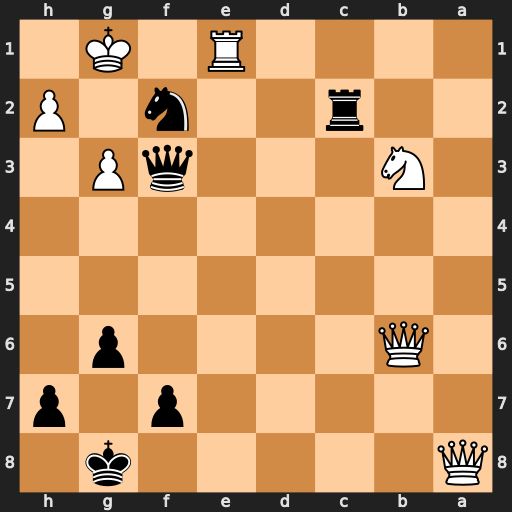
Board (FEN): Q5k1/5p1p/1Q4p1/8/8/1N3qP1/2r2n1P/4R1K1
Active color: b
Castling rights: -
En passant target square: -
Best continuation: Qxa8 Qxf2 Rxf2